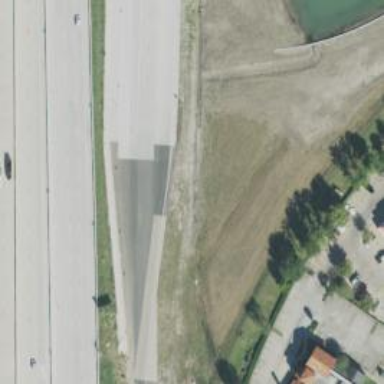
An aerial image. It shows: Secondary road with frontage road.